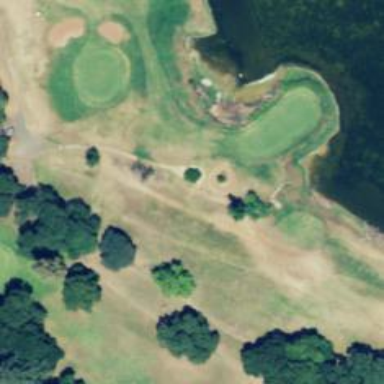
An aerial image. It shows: Path used for both walking and golf.